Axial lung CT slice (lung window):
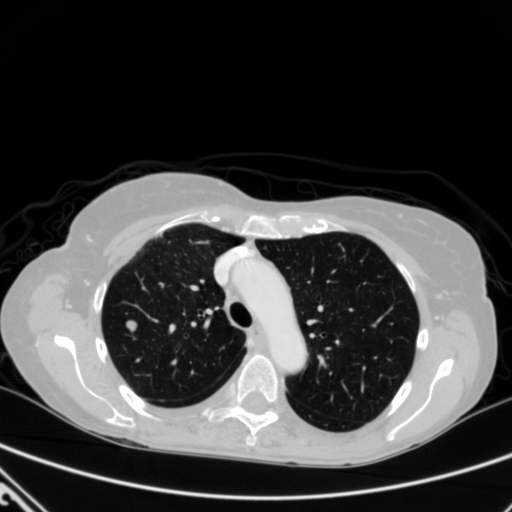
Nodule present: yes
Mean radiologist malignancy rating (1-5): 4